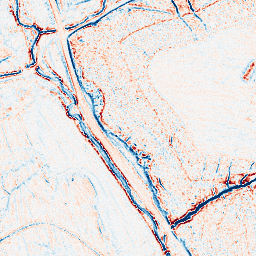
Category: edge_preserving
Decomposition family: anisotropic_diffusion
Decomposition parameters: iterations: 5
kappa: 30
gamma: 0.2
Upsampling method: bicubic
Upsampling parameters: scale: 2
Upsampling scale: 2